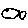
Label: fish